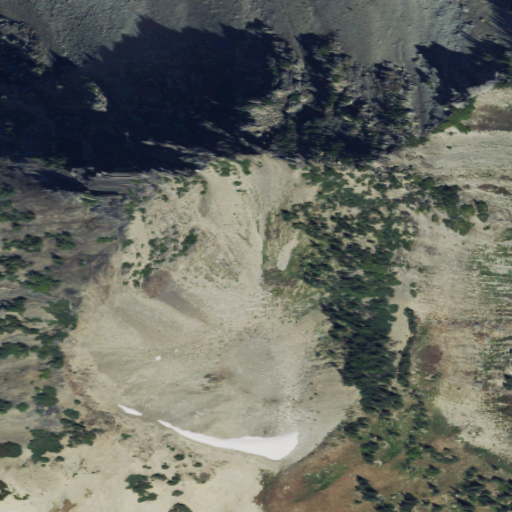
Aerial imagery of mountain in Washington named Lost Peak containing only barren land